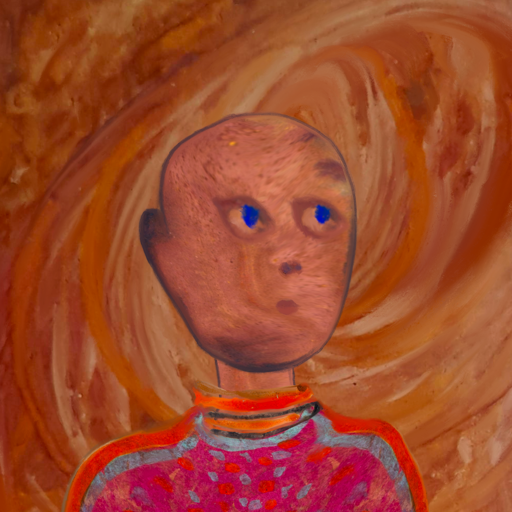
Background: Pious_Lady, Head And Neck Side: Mother_And_Son_Mother, Face Side: Mother_And_Son_Mother, Bust: Sisters, Hair Side: Blank, Head Accessory: Blank, Second Necklace: Blank, Necklace: Experience, Baby: Blank